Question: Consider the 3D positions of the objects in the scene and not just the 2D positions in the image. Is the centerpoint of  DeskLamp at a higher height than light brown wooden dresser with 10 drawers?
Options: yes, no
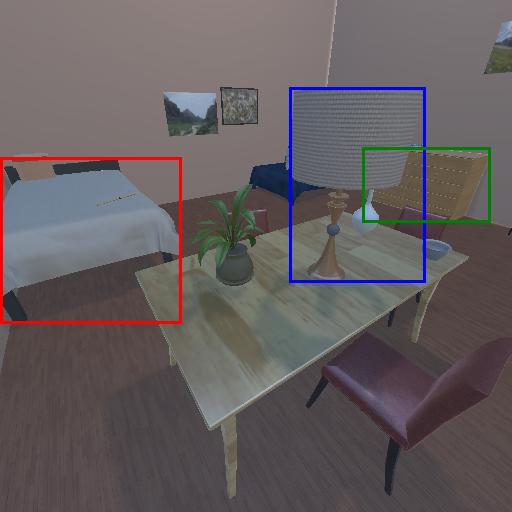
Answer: yes